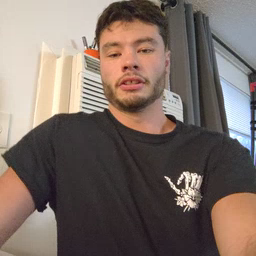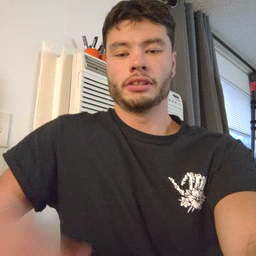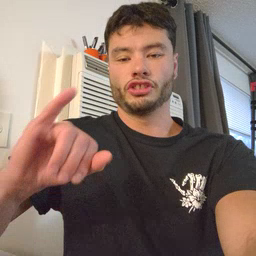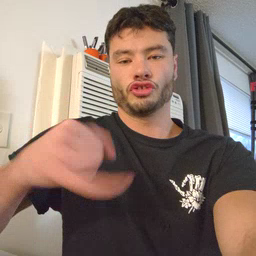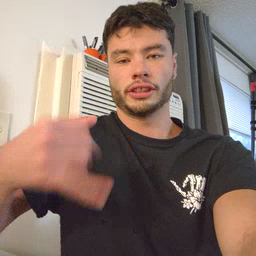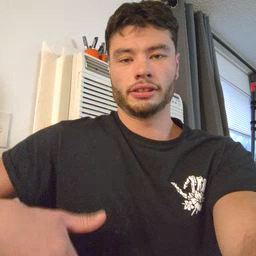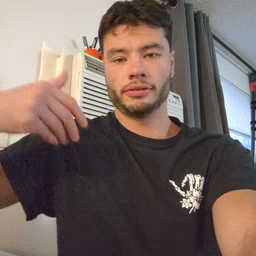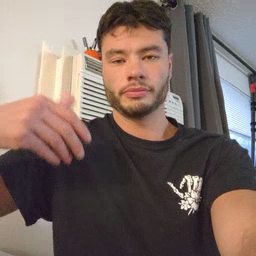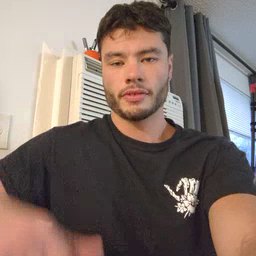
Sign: jeans